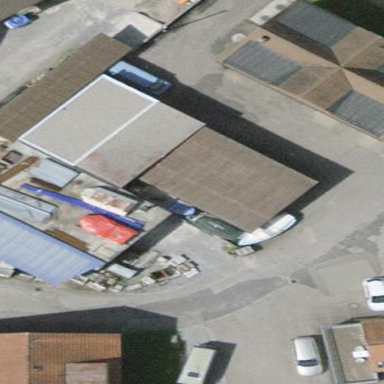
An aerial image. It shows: Warehouse.